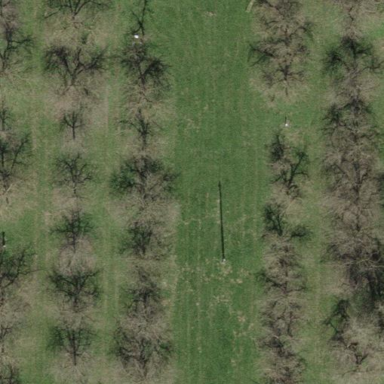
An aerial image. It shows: Orchard.